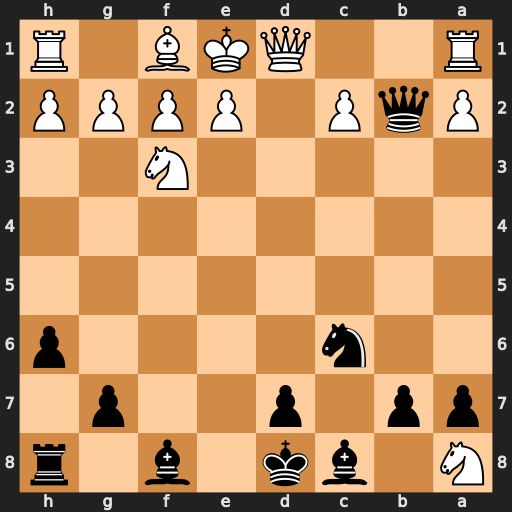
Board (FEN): N1bk1b1r/pp1p2p1/2n4p/8/8/5N2/PqP1PPPP/R2QKB1R
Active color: b
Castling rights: KQ
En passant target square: -
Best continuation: Bb4+ Nd2 Bxd2+ Qxd2 Qxa1+